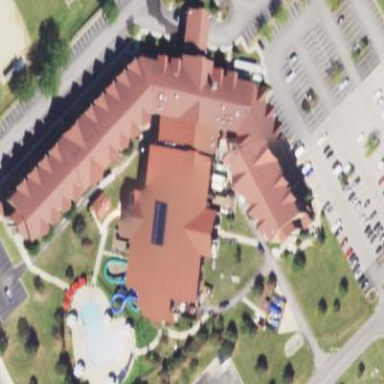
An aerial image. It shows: Hotel building situated in resort area.